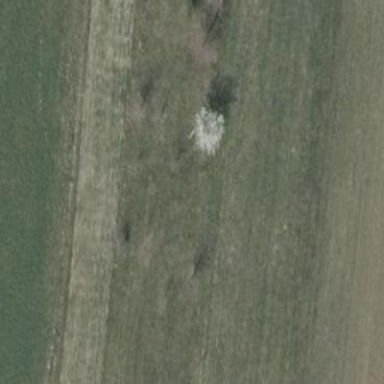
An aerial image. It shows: Orchard characterized as meadow orchard.